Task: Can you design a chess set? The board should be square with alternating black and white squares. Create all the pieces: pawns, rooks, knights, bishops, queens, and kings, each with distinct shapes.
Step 1264:
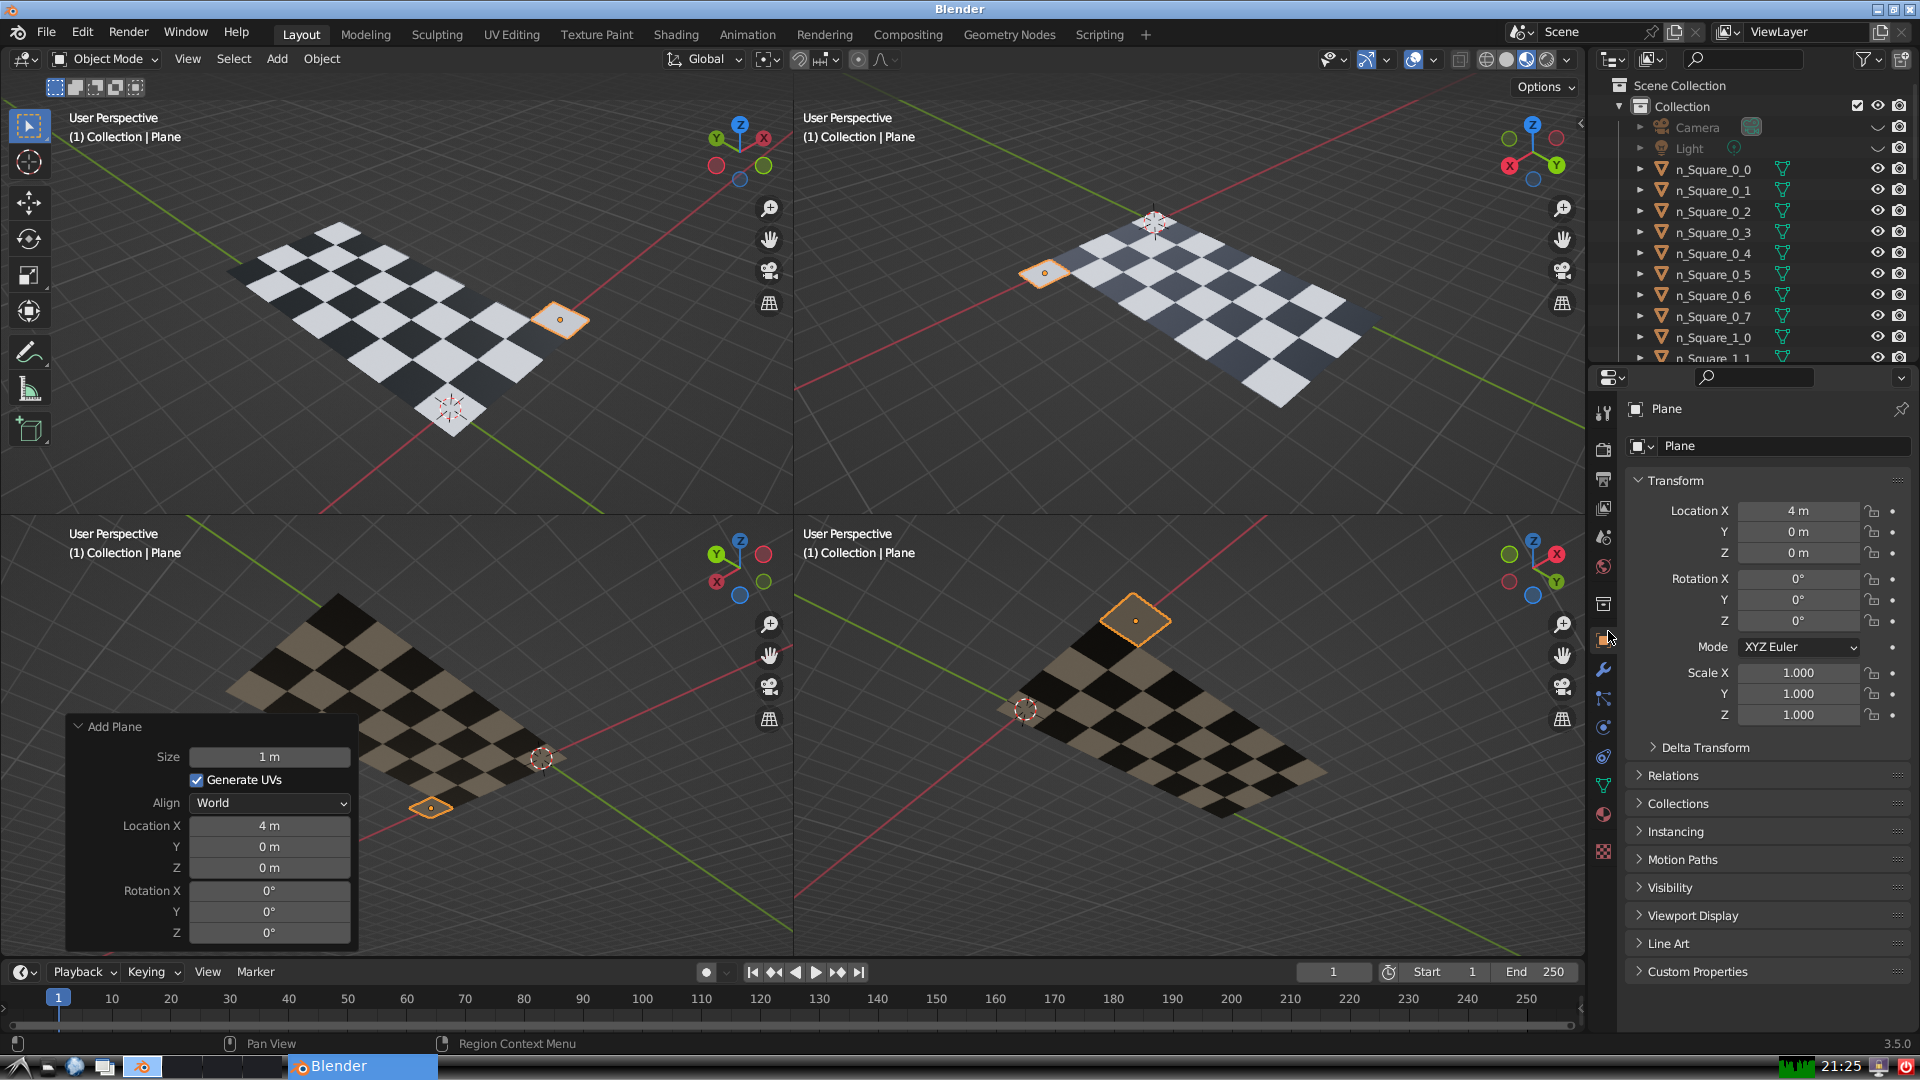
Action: {"mouse_move": [1732, 445]}